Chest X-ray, PA view. Patient: 68 years old, sex M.
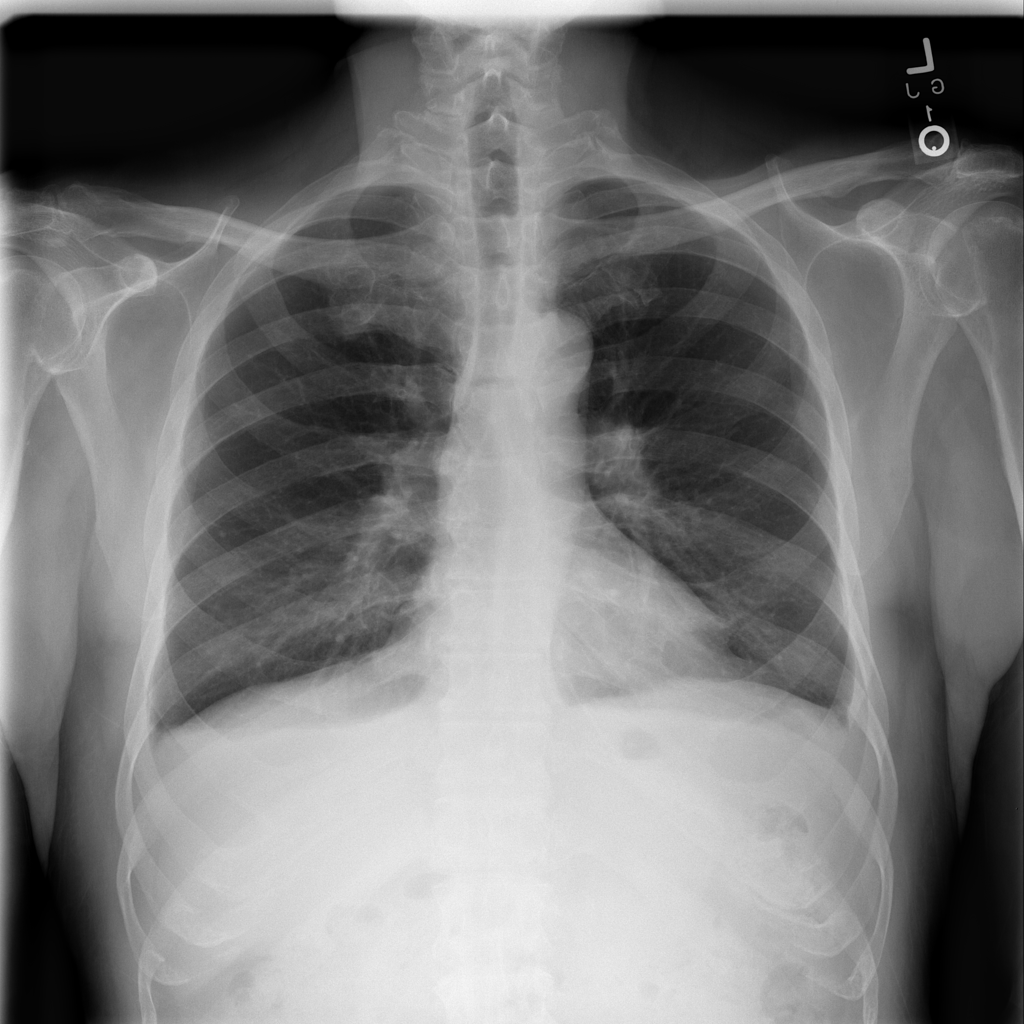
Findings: No Finding